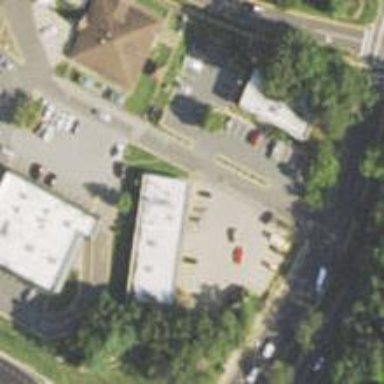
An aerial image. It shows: Convenience shop.